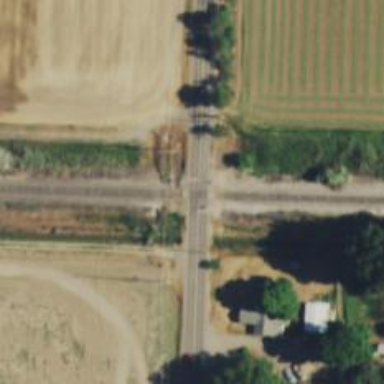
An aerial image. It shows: Level crossing along the railway.